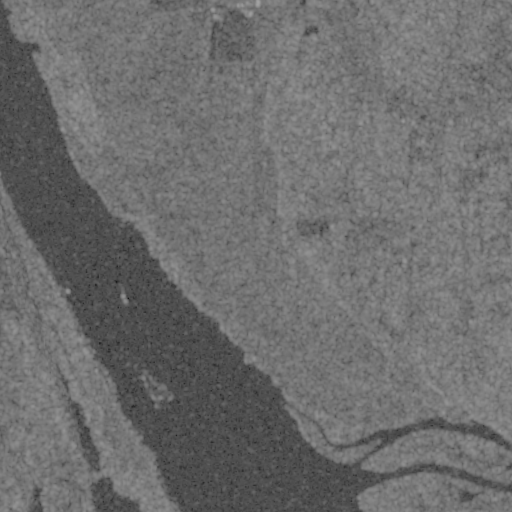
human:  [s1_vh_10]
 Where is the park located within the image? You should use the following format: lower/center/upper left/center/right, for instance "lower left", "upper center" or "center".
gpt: The park is located in the center of the image.
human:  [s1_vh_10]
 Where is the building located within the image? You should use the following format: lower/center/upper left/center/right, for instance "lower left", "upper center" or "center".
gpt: The building is located in the upper center of the image.
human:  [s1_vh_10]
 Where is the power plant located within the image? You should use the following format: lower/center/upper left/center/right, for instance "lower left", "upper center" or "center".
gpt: There is no power plant in the image.

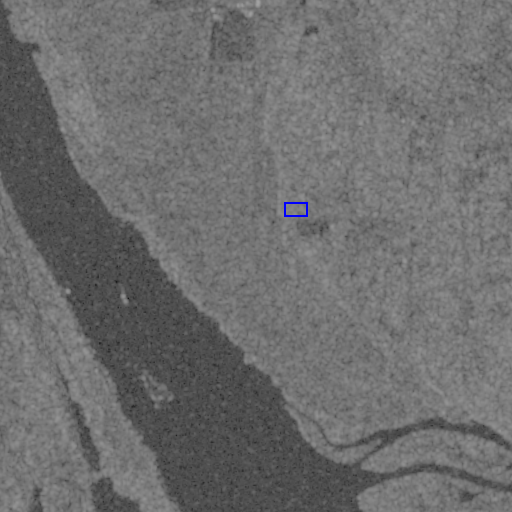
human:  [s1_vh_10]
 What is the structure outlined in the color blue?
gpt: The structure outlined in blue is a park.
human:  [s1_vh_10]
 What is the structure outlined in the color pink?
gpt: There is no pink outline.